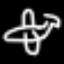
Label: airplane